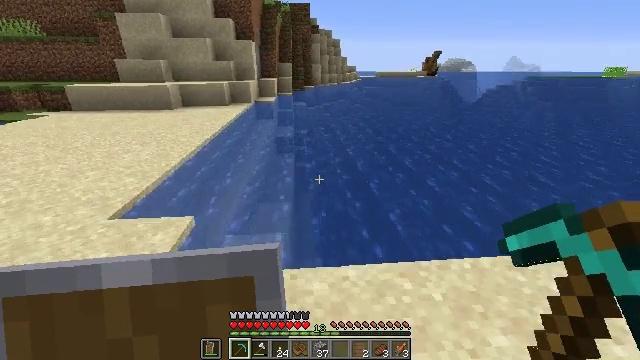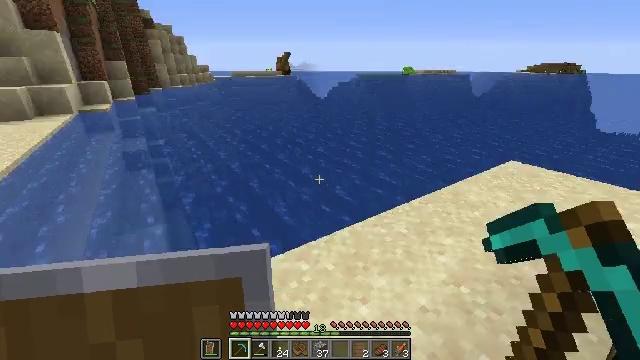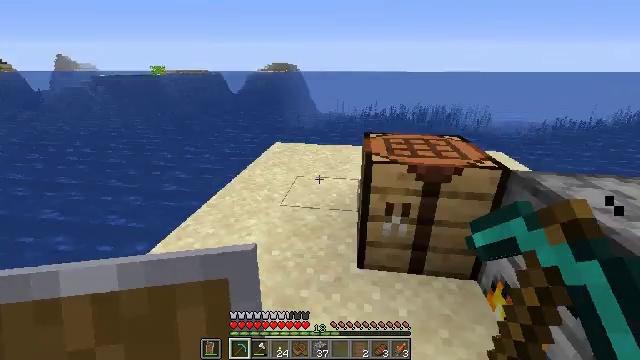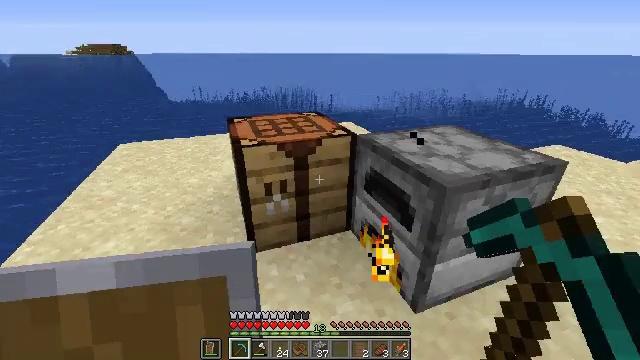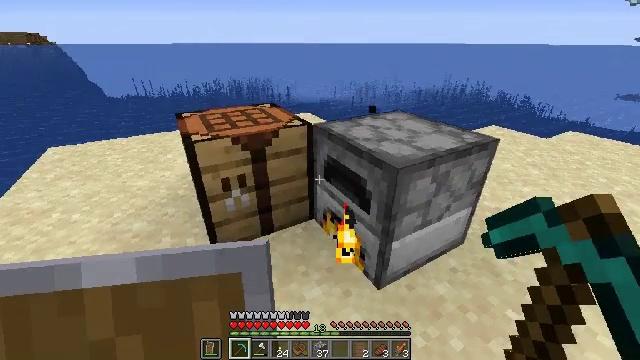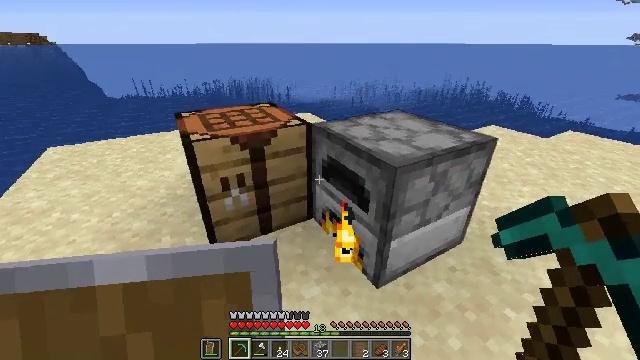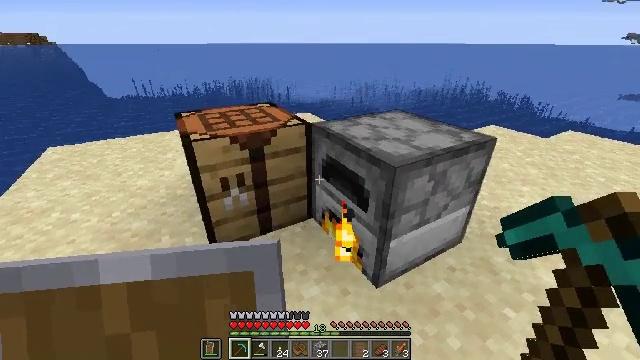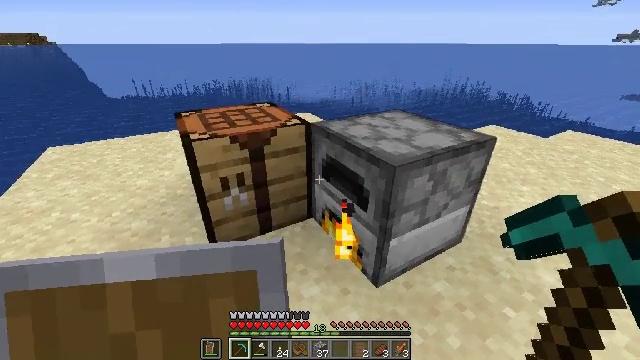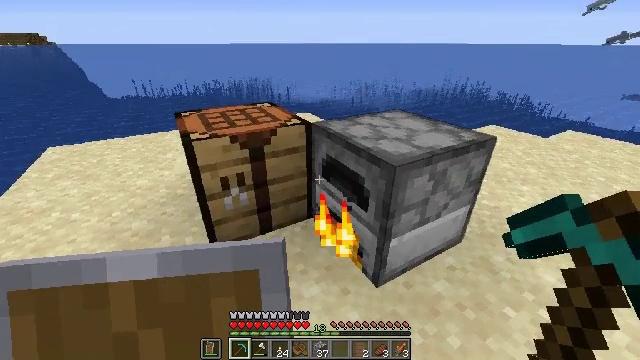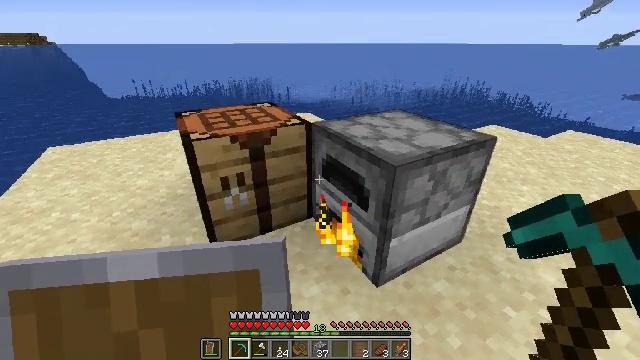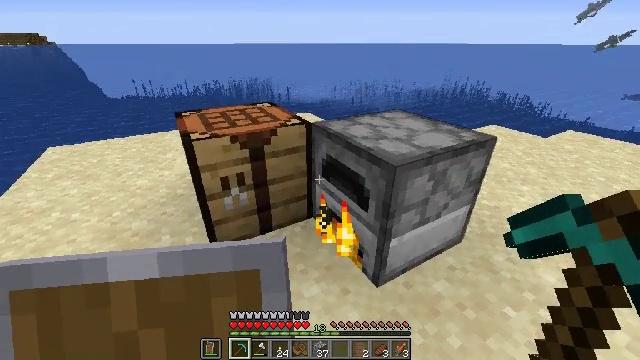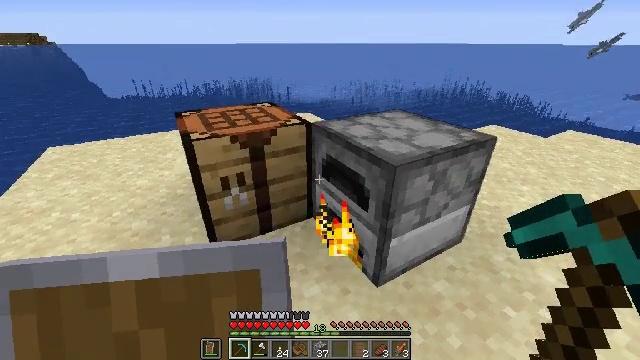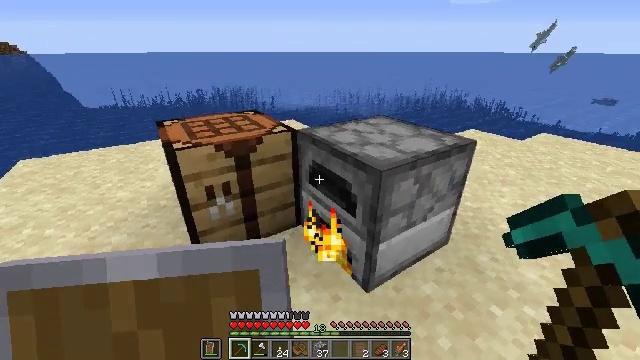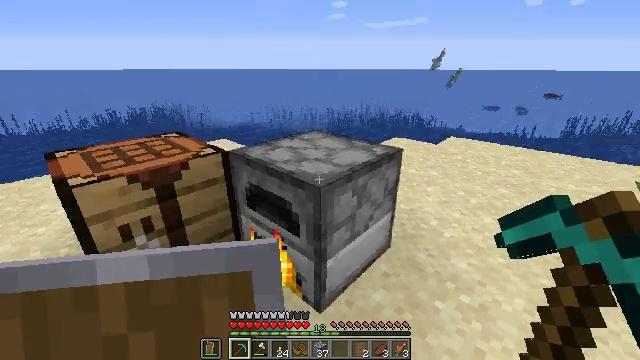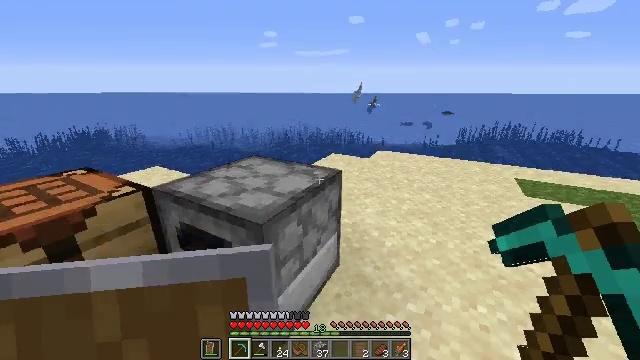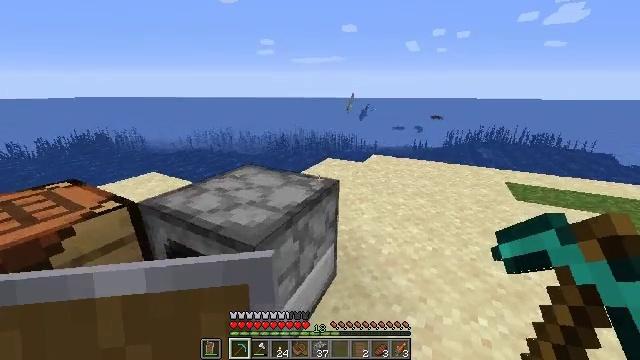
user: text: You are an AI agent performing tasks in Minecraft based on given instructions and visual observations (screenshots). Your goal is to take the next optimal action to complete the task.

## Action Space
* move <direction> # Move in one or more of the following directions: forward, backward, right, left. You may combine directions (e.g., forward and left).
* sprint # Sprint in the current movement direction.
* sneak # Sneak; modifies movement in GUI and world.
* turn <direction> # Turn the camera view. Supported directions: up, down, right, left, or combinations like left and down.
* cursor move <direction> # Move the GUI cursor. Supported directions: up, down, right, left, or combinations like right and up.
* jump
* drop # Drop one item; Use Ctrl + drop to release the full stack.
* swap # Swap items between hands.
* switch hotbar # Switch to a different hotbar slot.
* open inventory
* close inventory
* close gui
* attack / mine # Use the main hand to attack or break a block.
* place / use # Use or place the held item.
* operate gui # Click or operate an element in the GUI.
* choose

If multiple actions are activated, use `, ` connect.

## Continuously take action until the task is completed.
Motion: motion action
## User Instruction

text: Craft a diamond shovel with necessary materials.
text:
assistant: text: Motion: turn right
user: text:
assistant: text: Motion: turn right
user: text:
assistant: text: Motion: turn right and down
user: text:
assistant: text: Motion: turn right and down
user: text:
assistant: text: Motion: no_op
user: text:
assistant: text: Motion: no_op
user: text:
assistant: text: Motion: no_op
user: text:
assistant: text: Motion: no_op
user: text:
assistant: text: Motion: no_op
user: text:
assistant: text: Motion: no_op
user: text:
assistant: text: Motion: no_op
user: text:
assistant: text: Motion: turn right and up
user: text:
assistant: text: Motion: move forward, sprint, turn right and up
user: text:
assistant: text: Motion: move forward, sprint, turn right and up
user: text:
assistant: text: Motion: move forward, sprint, turn right
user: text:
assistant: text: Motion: move forward, sprint, jump
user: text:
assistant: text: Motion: move forward, sprint, jump
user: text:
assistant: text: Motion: move forward, sprint, jump
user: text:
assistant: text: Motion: move forward, sprint
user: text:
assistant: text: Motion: no_op
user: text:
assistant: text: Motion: no_op
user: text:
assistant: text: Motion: no_op
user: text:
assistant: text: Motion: no_op
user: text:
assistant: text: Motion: no_op
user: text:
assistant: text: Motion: no_op
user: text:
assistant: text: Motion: turn right and down
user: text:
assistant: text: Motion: turn right and down
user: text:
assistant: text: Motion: turn right
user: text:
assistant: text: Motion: turn right
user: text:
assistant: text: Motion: turn right and up